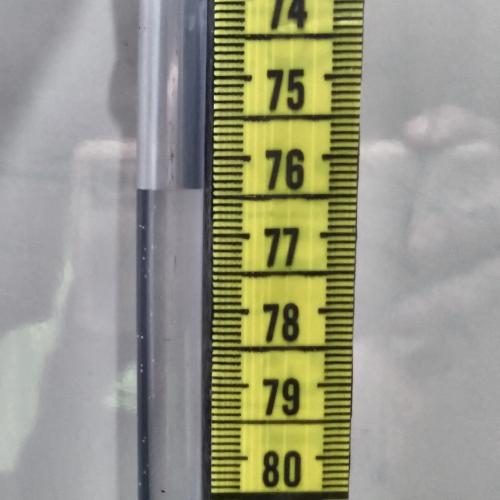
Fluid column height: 76.4 cm